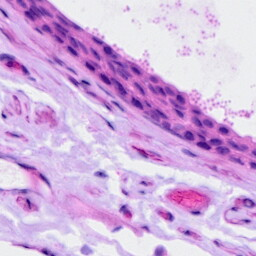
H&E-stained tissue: Ovarian